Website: home-depot
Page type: billing-address
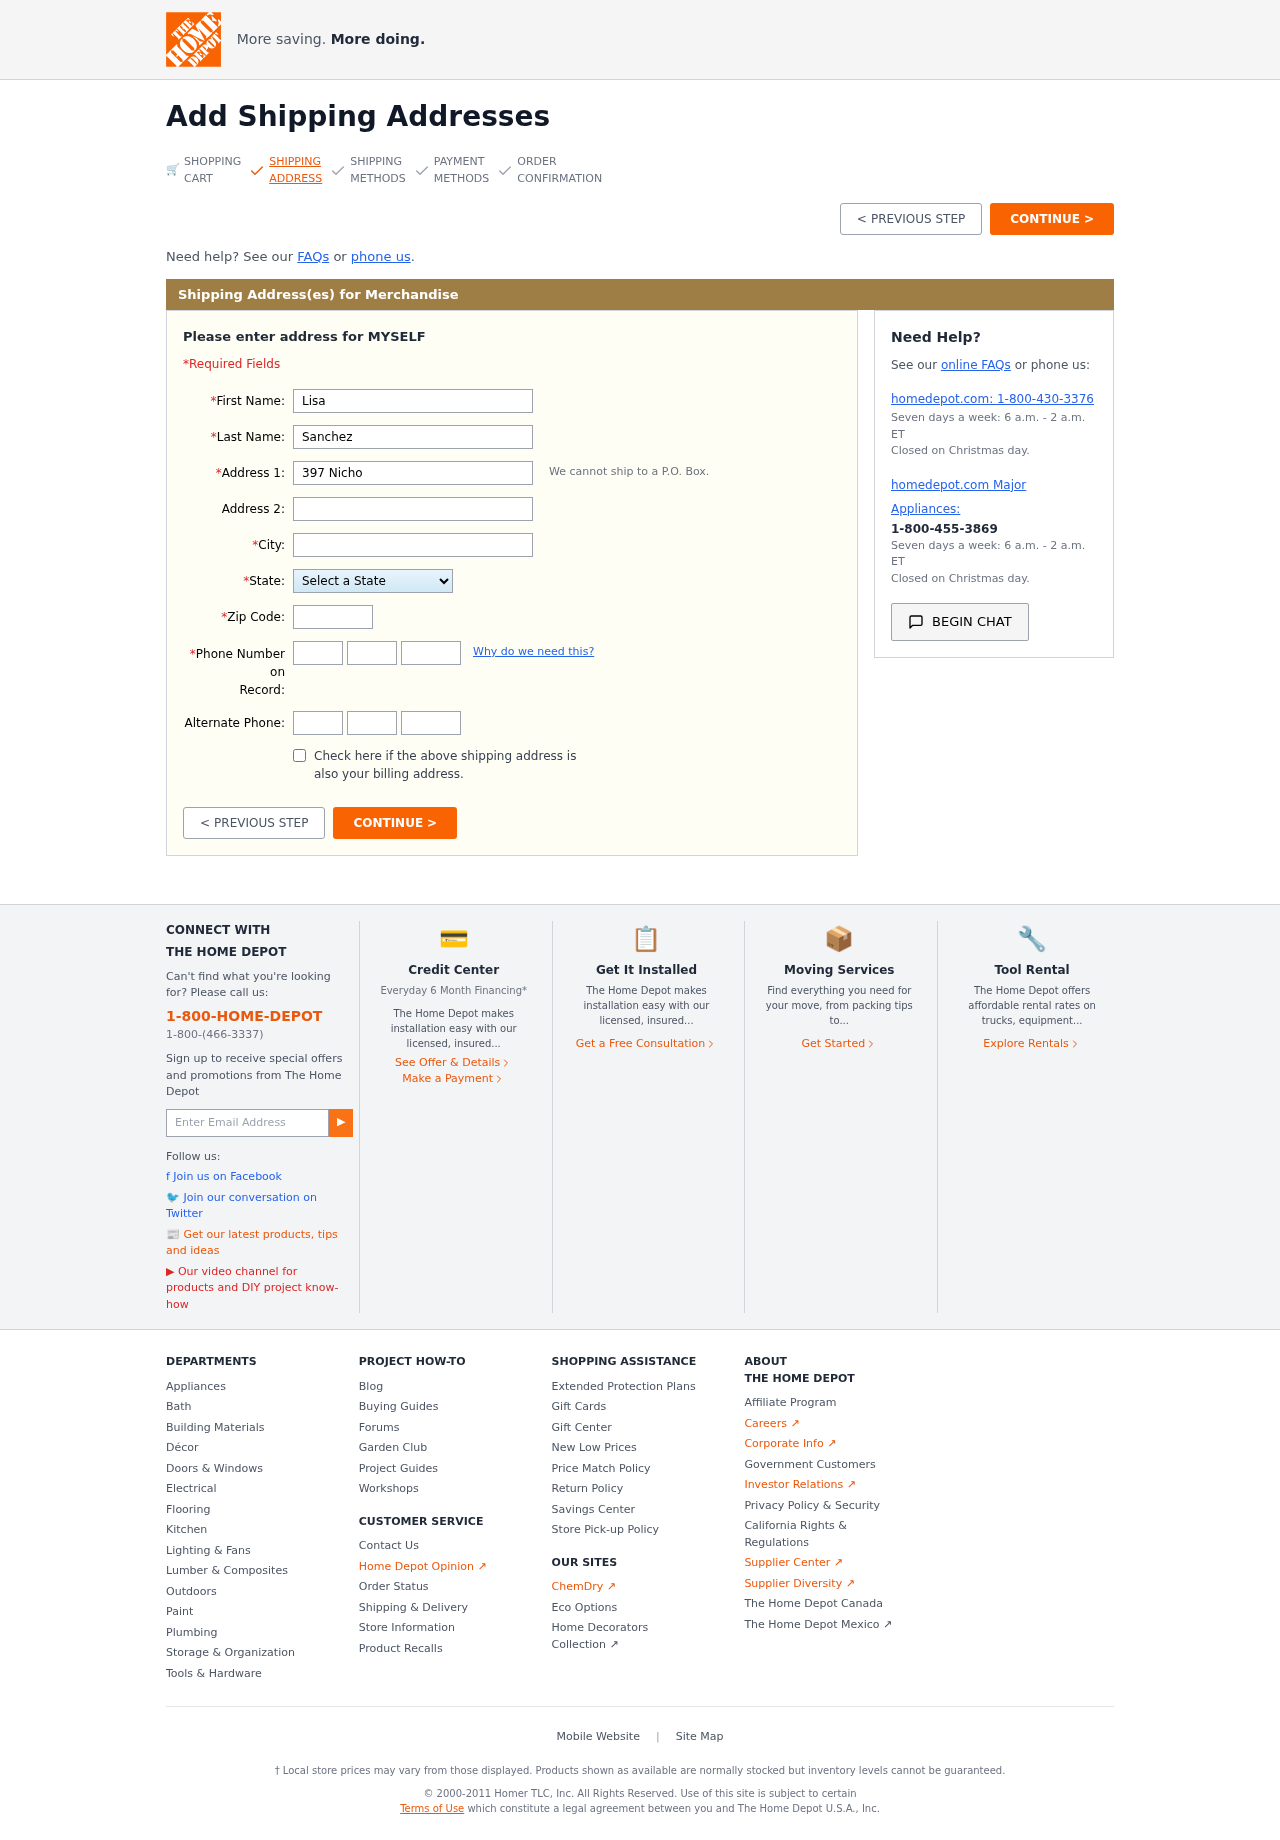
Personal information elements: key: PII_STATE
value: Kansas
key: PII_FIRSTNAME
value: Lisa
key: PII_LASTNAME
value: Sanchez
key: PII_STREET
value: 397 Nicholas Brook
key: PII_STREET2
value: Suite 627
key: PII_CITY
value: West Noah
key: PII_POSTCODE
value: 17116
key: PII_PHONE_AREA
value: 951
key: PII_PHONE_PREFIX
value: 781
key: PII_PHONE_LINE
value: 1495
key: PII_PHONE_ALT_AREA
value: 930
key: PII_PHONE_ALT_PREFIX
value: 741
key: PII_PHONE_ALT_LINE
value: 0107